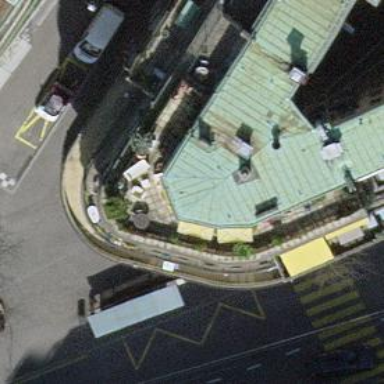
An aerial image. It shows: Restaurant.